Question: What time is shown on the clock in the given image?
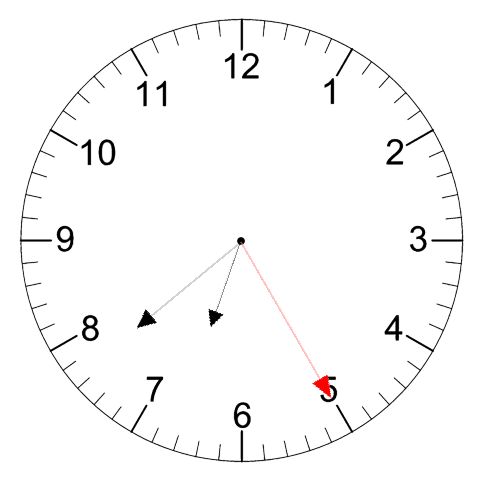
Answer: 06:38:25